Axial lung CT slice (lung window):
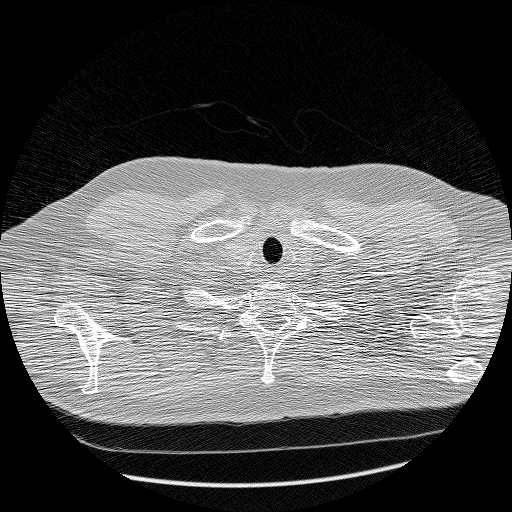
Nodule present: no